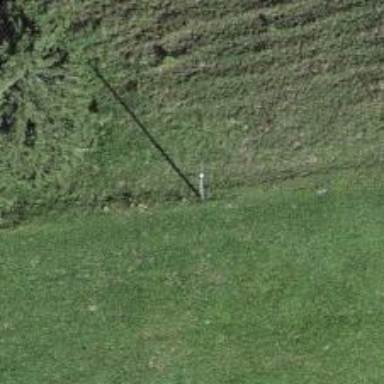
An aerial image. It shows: Power pole.